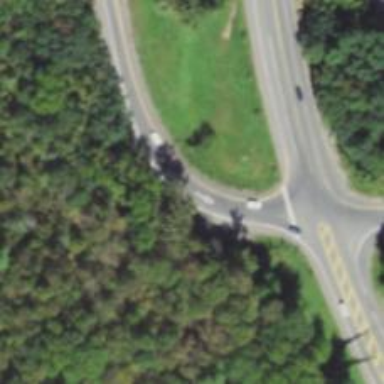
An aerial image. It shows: Trunk link road with asphalt surface.